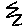
Label: zigzag